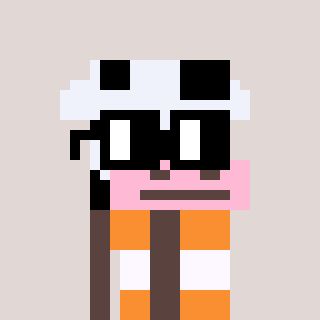
a pixel art character with square black glasses, a cow-shaped head and a darkbrown-colored body on a warm background